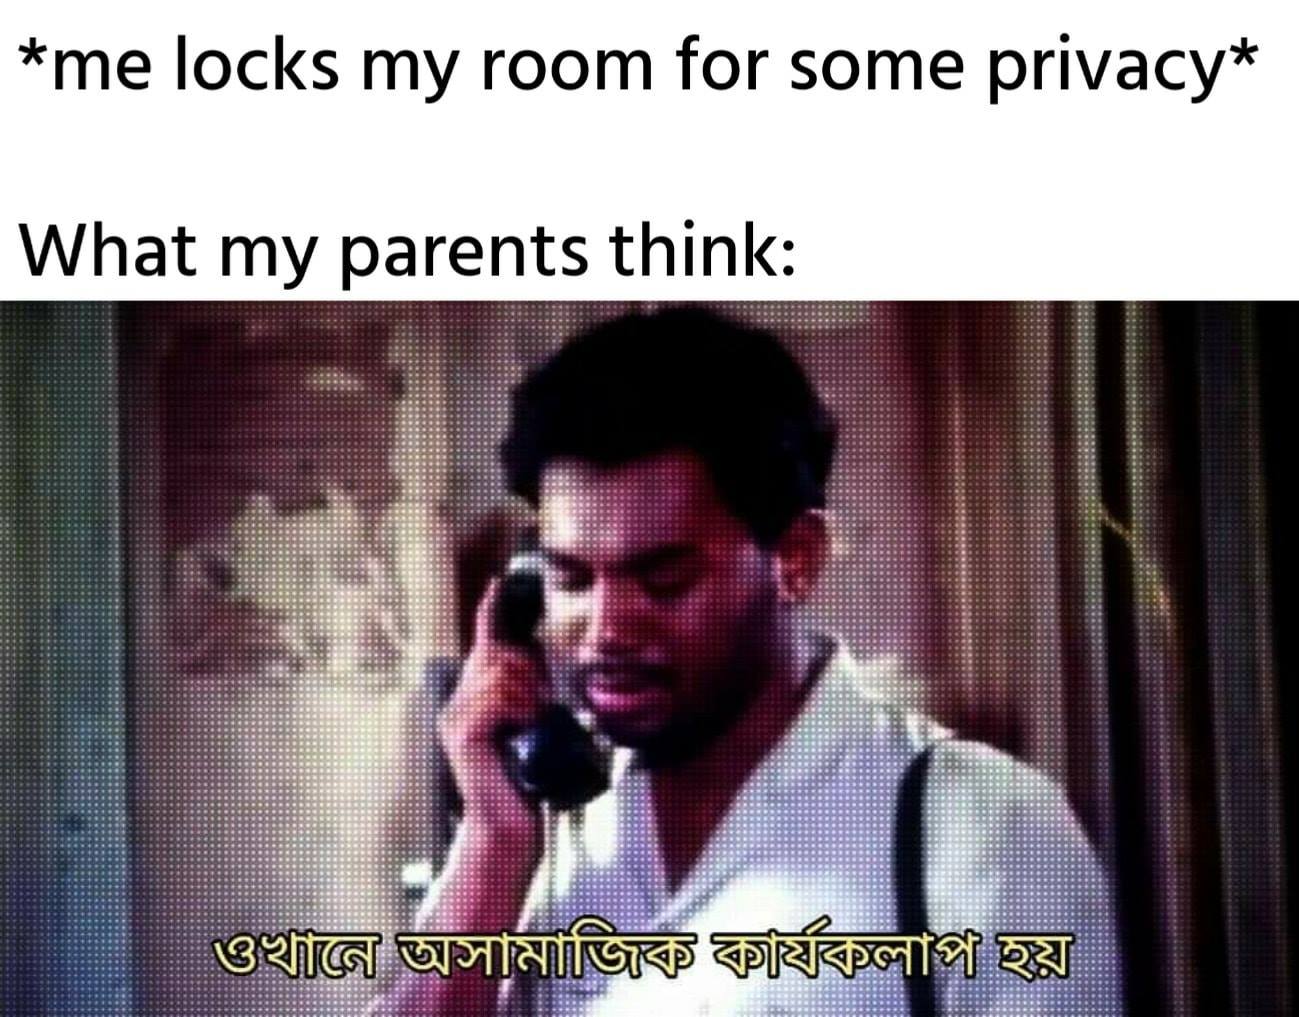
Caption: *me locks my room for some privacy    What my parents think:    ওখানে অসামাজিক কার্যকলাপ হয়
Label: non-hate